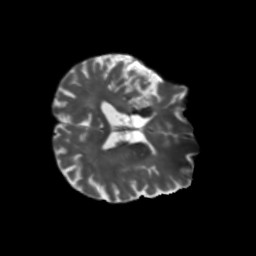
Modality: T2w
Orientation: axial
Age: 74
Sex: male
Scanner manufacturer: siemens
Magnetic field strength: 3 T
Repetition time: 5.47 s
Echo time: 0.0854 s